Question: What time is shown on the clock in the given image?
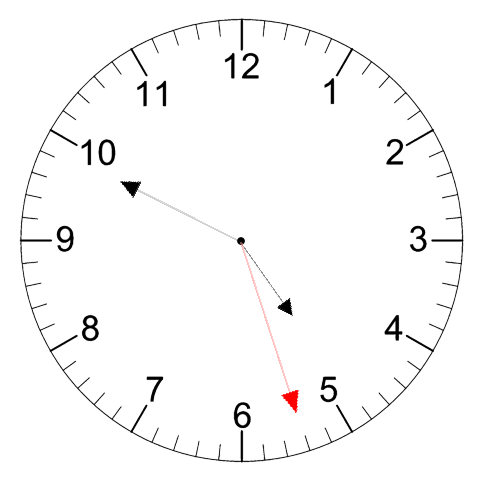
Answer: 04:49:27